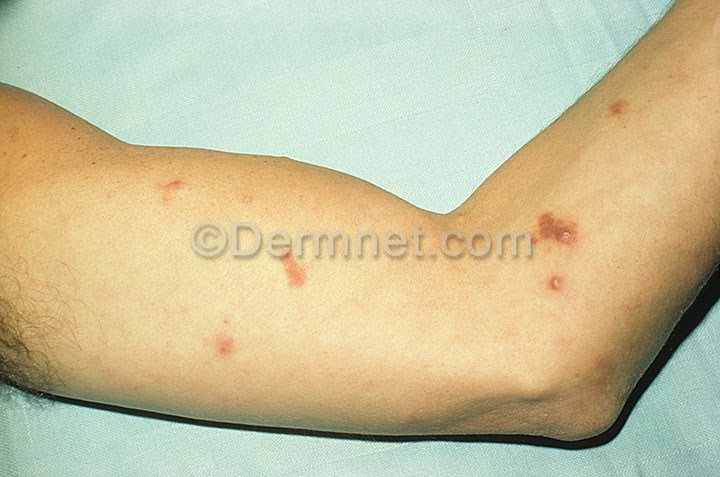
Disease: Herpes HPV and other STDs Photos